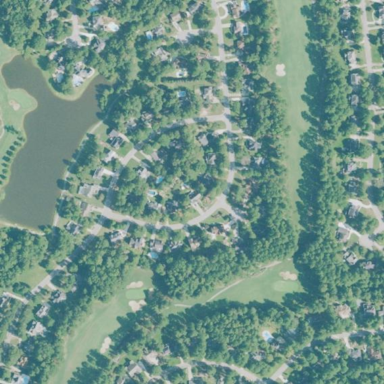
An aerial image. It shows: Golf course.